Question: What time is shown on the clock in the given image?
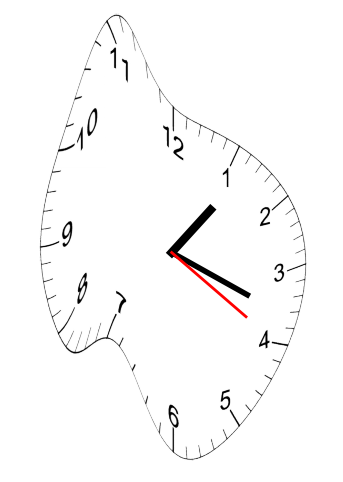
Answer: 01:18:20